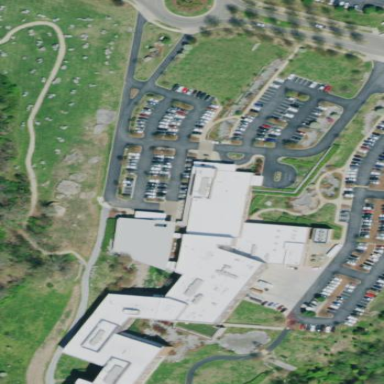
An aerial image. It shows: Healthcare facility identified as hospital.